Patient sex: M
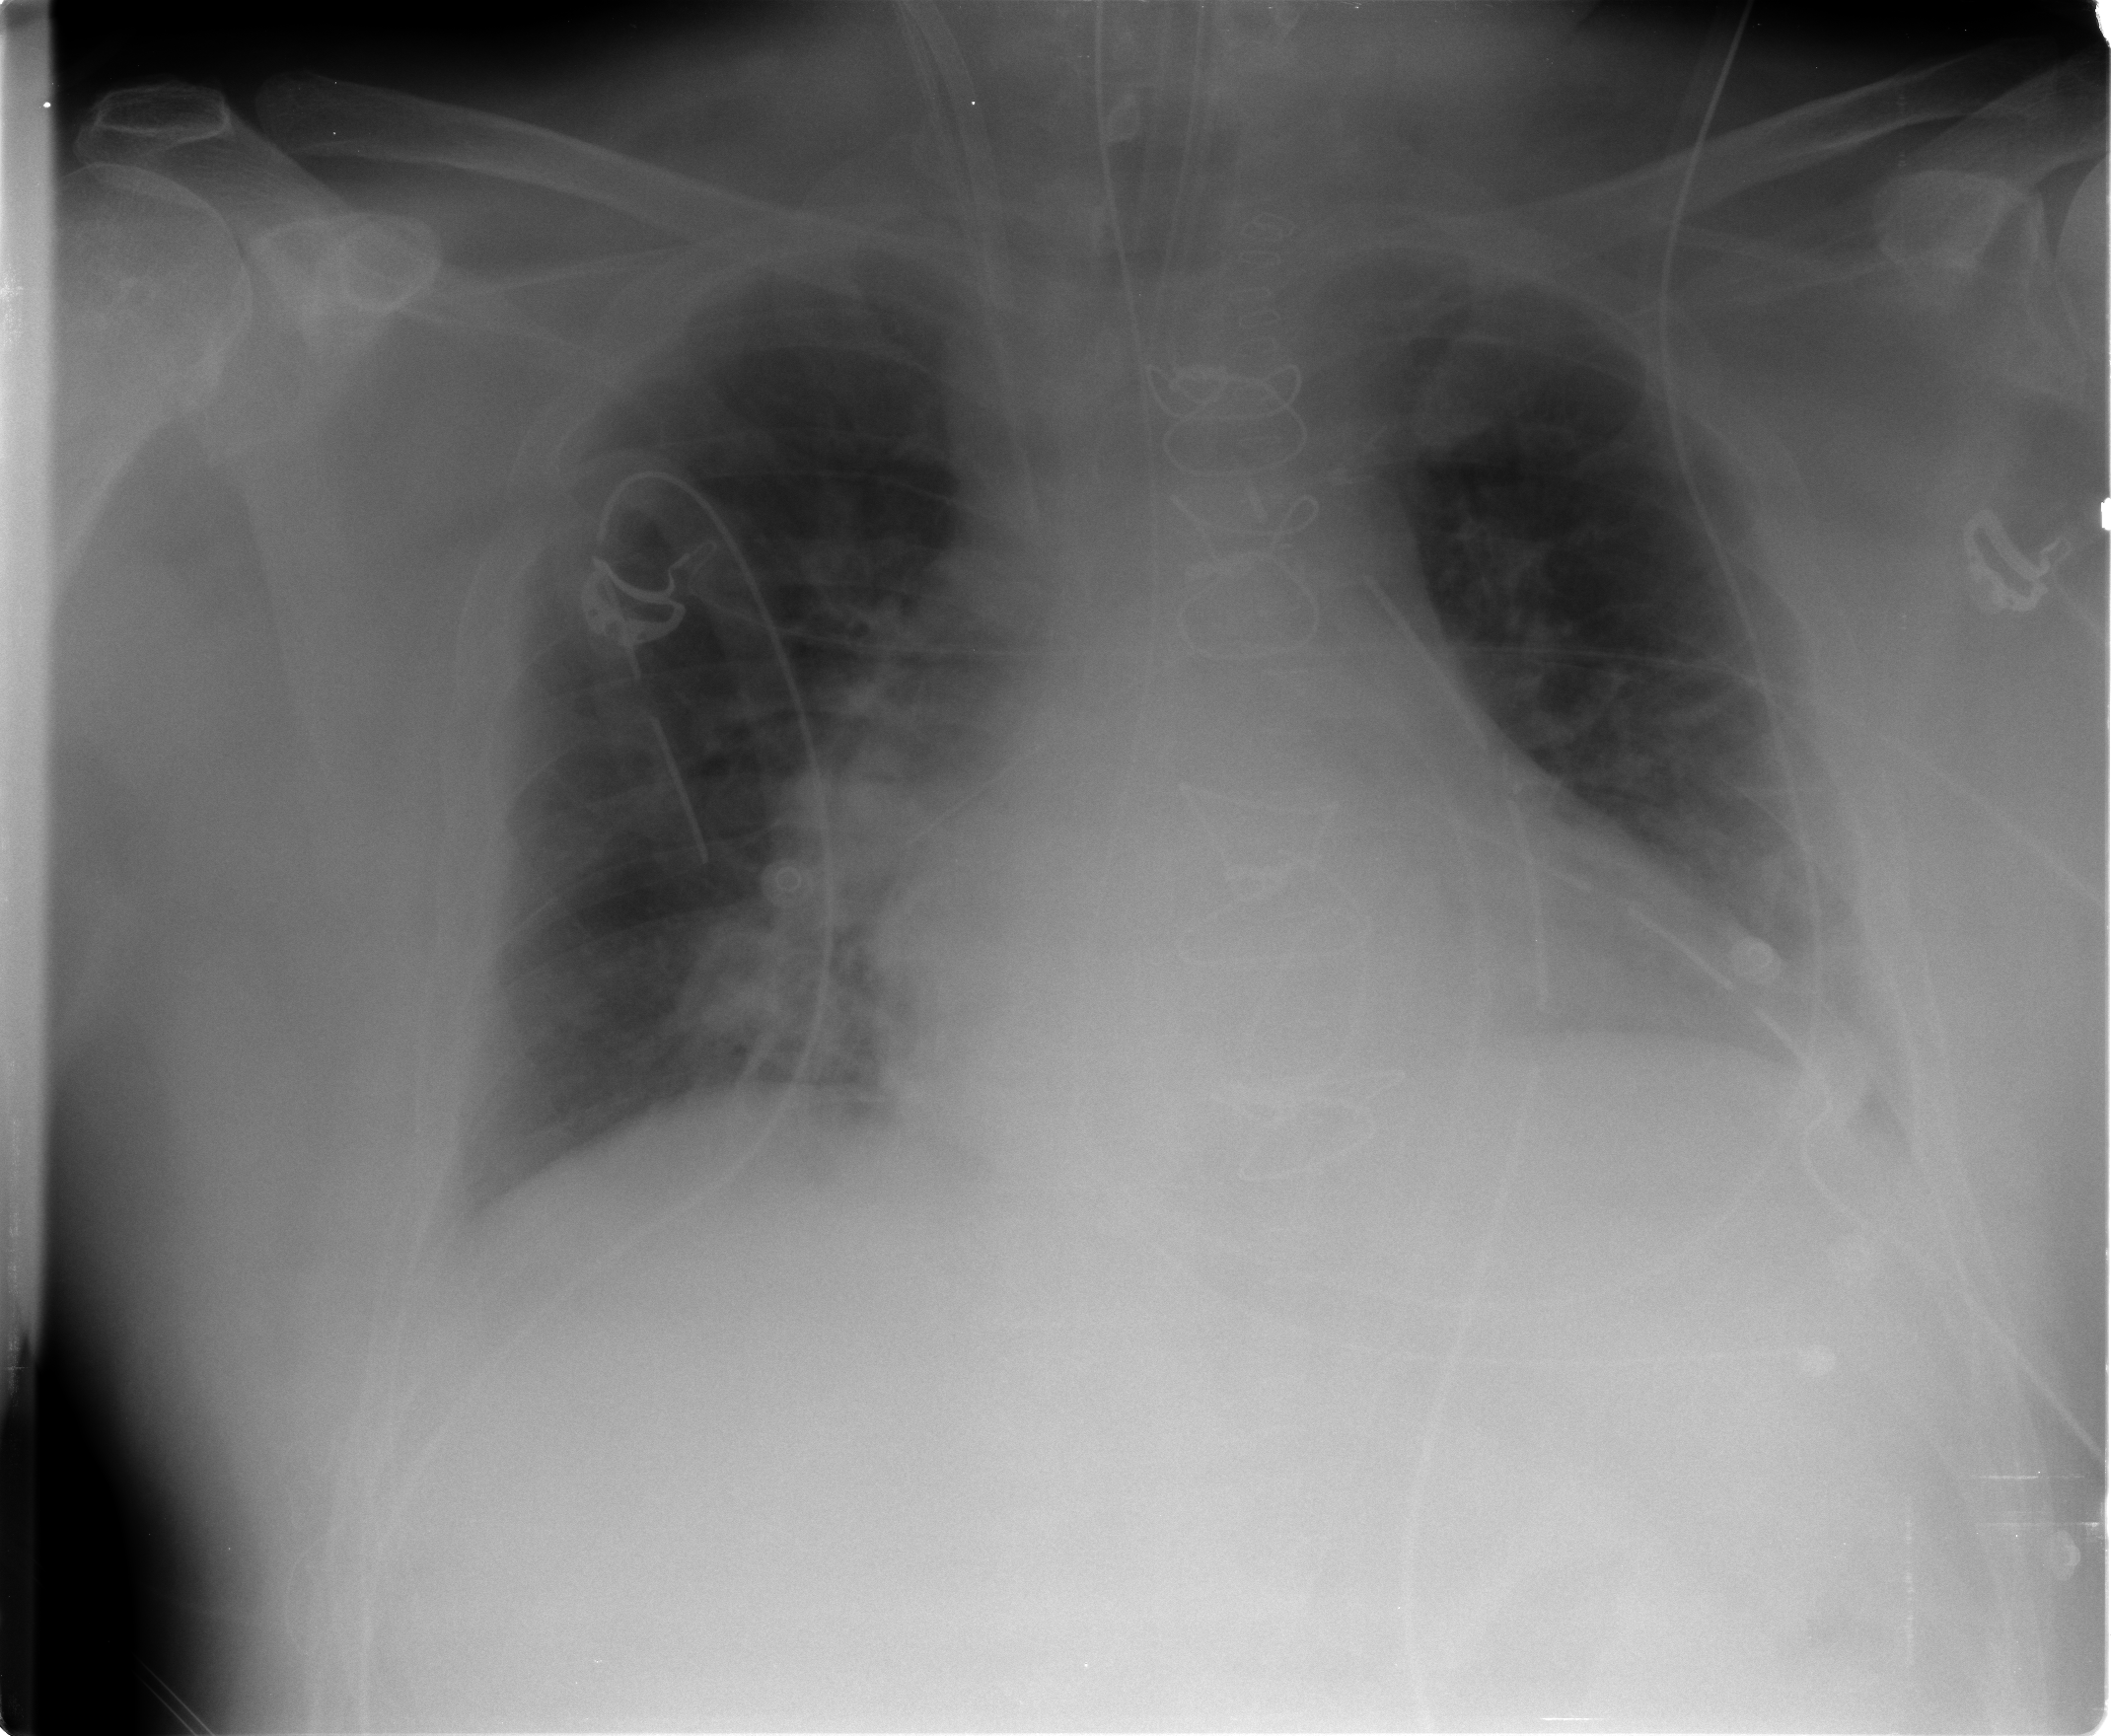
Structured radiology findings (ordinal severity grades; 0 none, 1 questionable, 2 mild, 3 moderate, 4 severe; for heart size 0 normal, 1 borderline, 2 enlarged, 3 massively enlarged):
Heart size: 2
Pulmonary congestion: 2
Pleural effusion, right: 0
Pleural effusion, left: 1
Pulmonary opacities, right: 0
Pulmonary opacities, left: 0
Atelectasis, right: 1
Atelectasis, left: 1